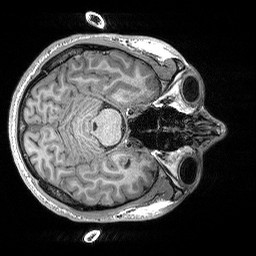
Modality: T1w
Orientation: axial
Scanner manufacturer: siemens
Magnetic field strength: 3 T
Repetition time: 2.3 s
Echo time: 0.00298 s